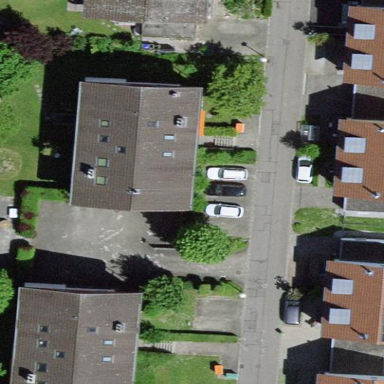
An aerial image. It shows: Gabled roof adorns the apartments building.